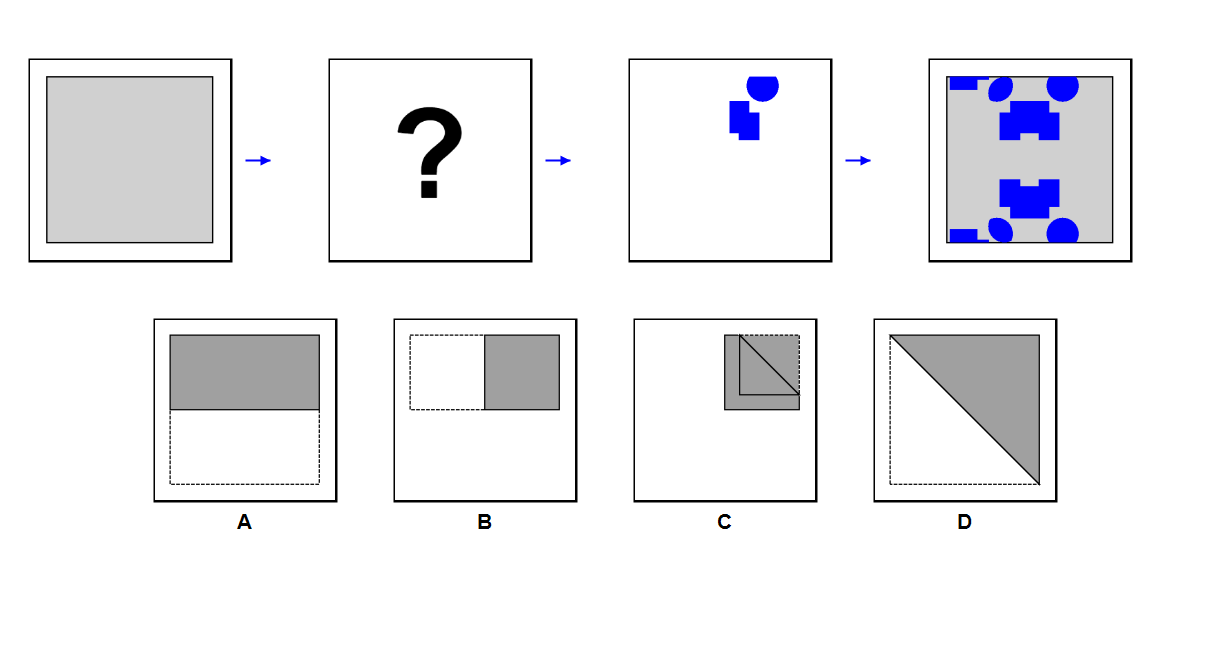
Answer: D